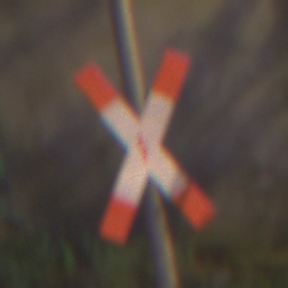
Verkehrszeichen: Andreaskreuz
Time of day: Night
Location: Outdoor (Suburban)
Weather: PartlyCloudy
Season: NotSpecified
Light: Artificial